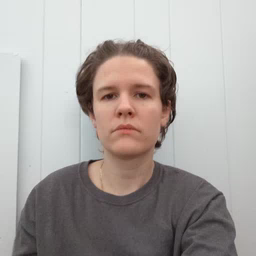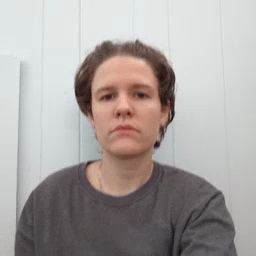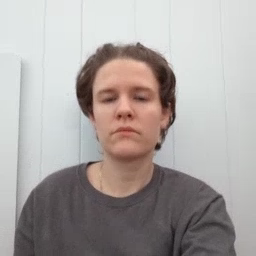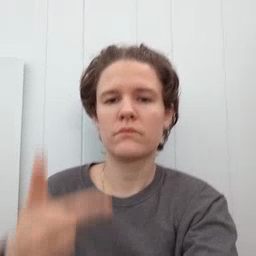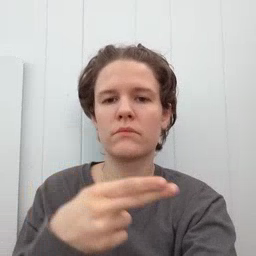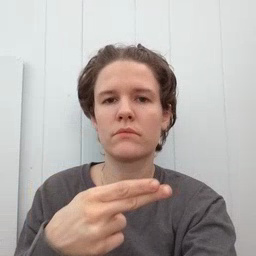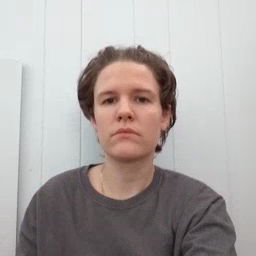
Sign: cut